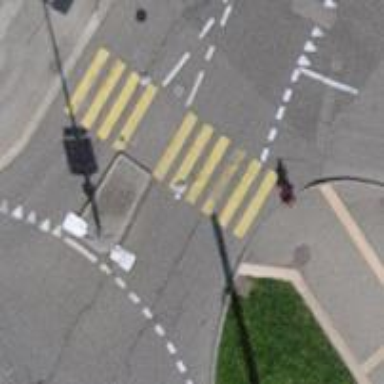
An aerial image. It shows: Marked crossing with zebra crossing. There is island at the crossing.